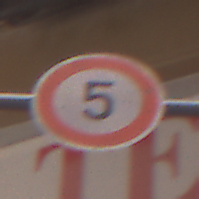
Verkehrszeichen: Geschwindigkeit5
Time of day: MorningAfternoon
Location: Outdoor (Urban)
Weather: Clear
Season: NotSpecified
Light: Natural